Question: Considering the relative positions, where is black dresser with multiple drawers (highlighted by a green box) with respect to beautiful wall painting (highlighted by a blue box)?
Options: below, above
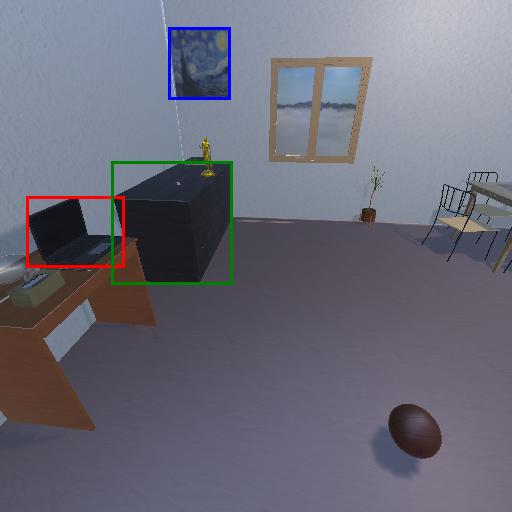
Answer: below